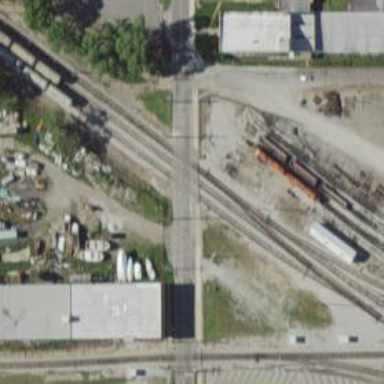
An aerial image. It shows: Railway crossing.